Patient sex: M
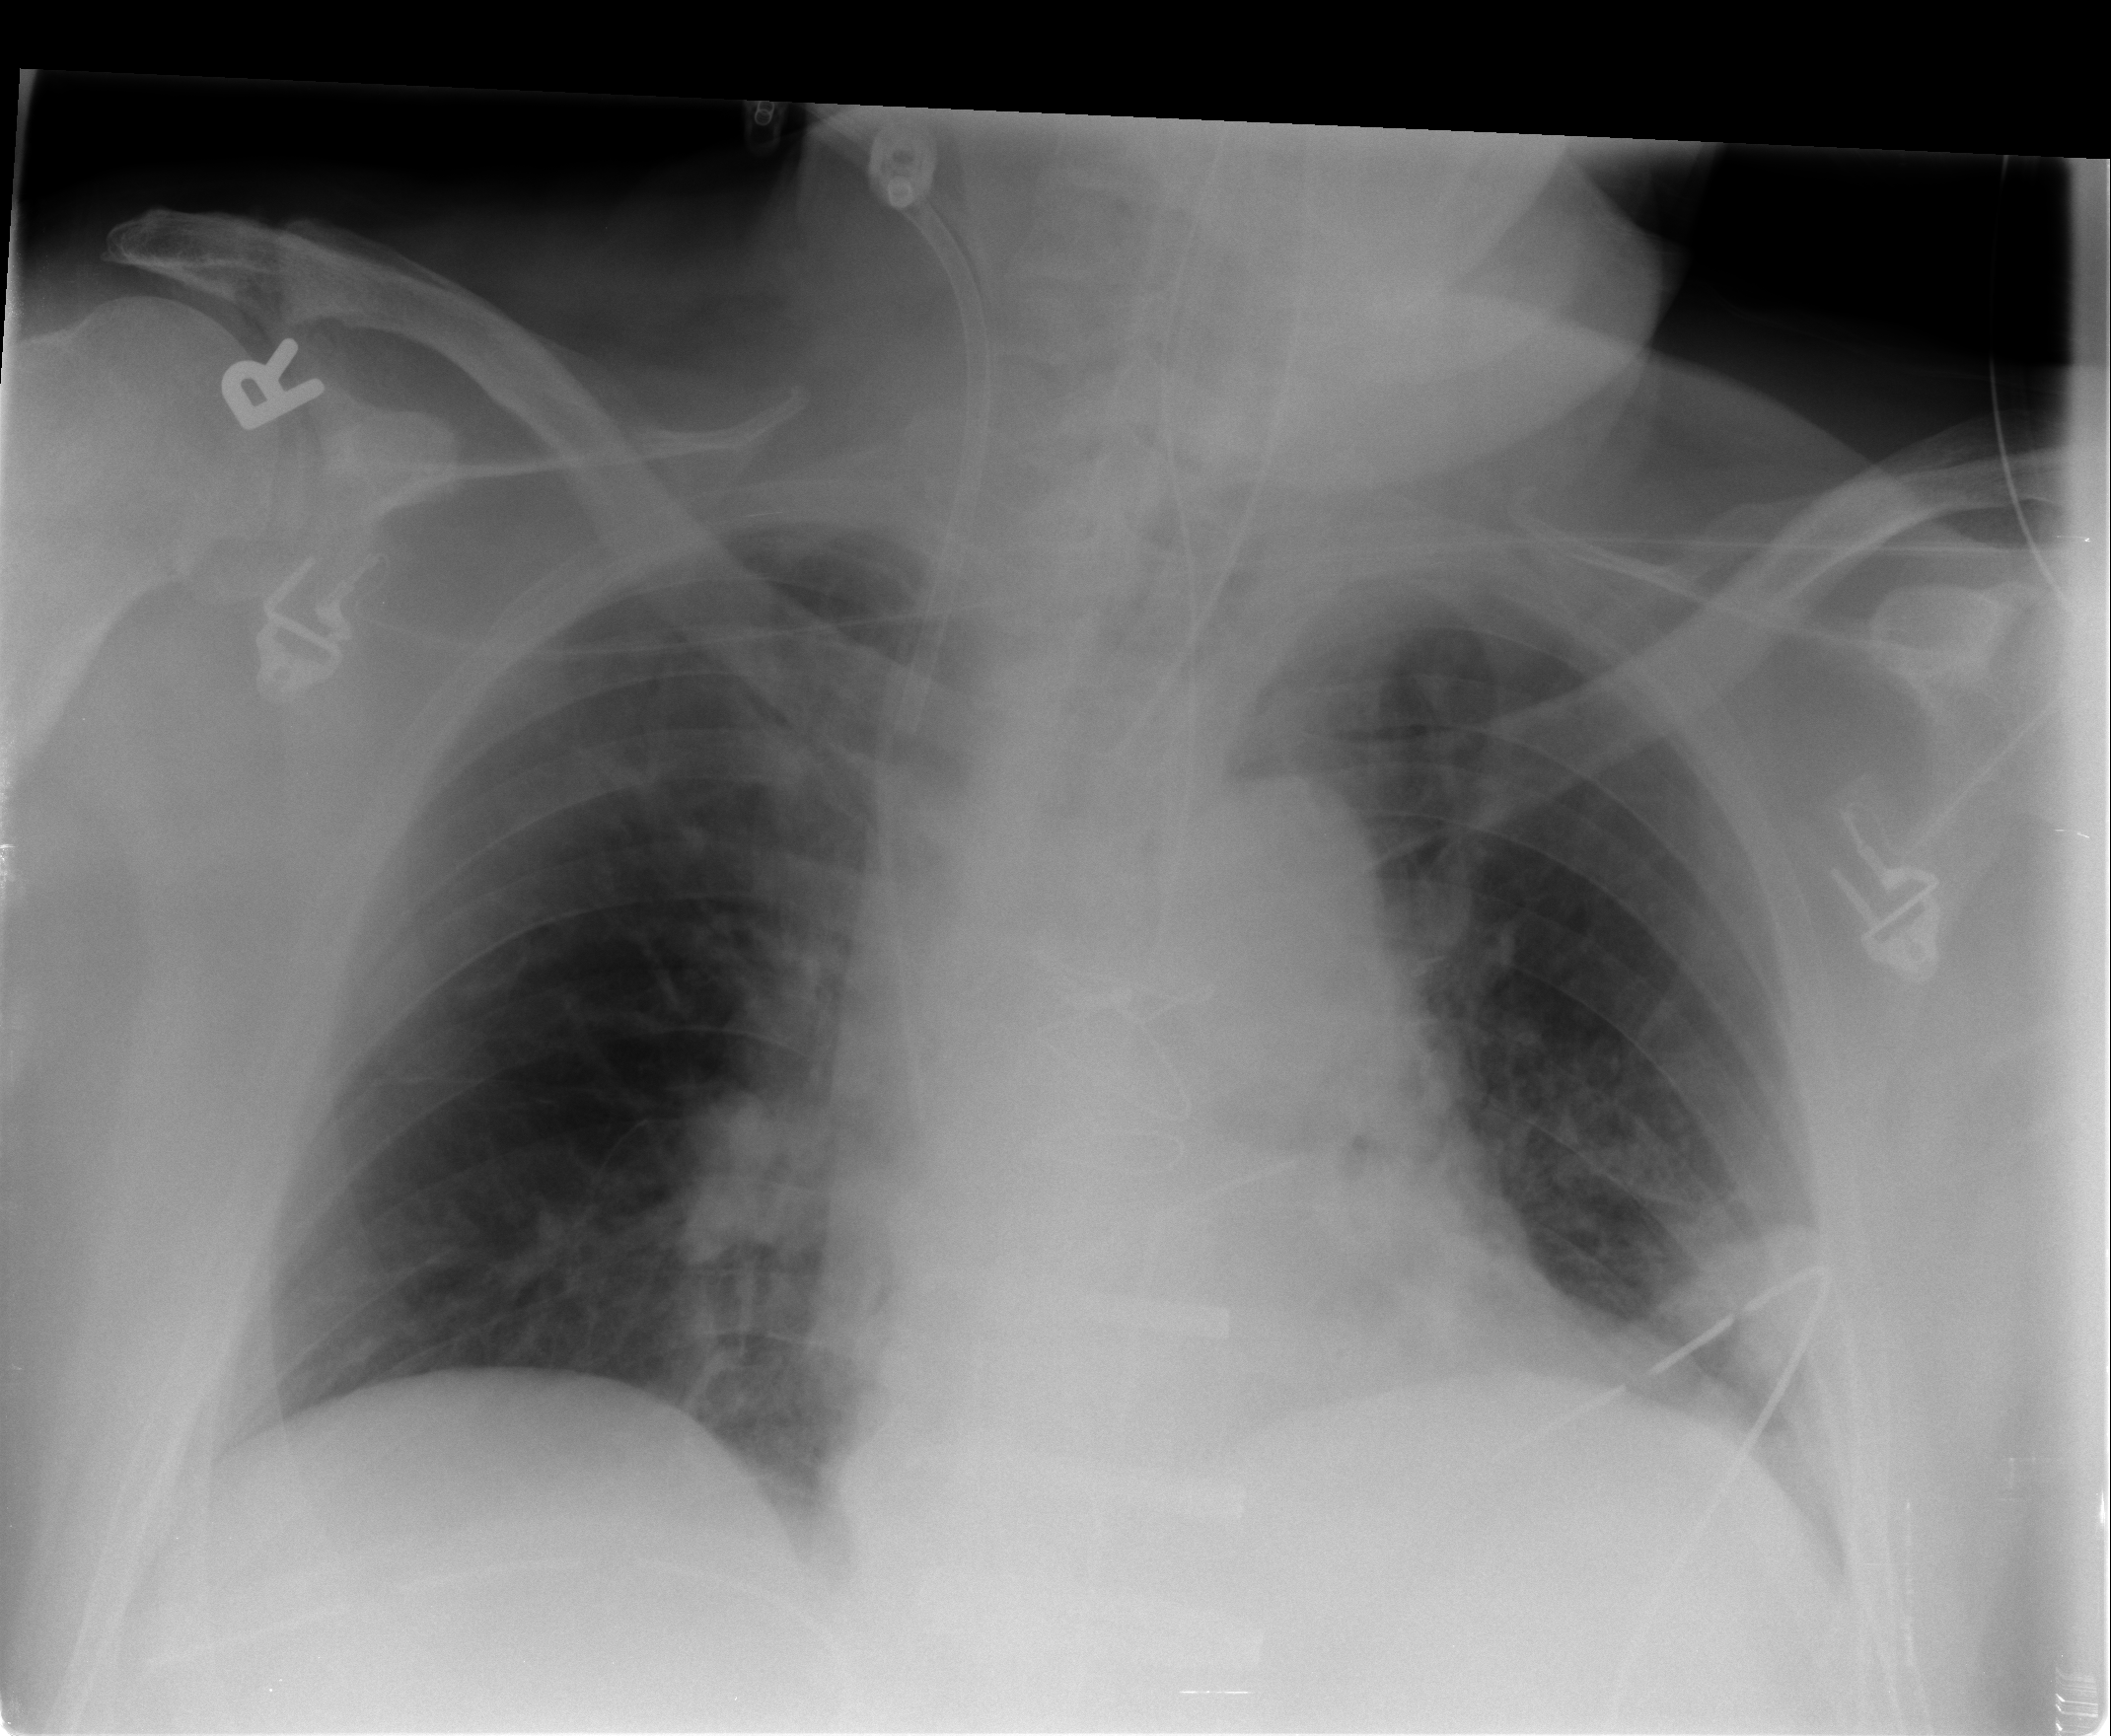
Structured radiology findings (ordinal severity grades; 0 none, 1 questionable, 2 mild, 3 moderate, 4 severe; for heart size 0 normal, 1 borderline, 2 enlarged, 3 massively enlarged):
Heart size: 0
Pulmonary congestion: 2
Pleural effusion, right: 0
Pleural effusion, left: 1
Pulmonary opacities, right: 0
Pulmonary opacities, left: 0
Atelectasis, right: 2
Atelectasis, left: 2